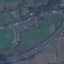
Label: Highway